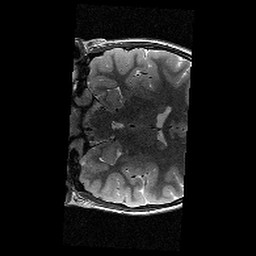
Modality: T2w
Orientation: coronal
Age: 11
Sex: female
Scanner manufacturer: siemens
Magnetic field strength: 3 T
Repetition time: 9.23 s
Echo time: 0.067 s